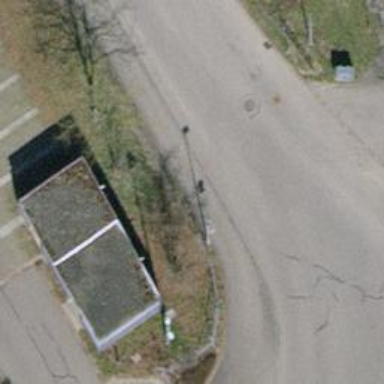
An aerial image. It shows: Sidewalk.